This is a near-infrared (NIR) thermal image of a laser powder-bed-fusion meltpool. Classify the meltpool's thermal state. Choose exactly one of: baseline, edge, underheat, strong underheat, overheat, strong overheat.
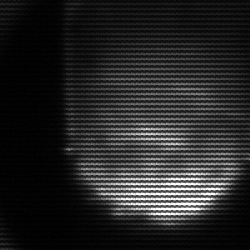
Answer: edge